Question: i want to show the StudentNo, SubjectCode,SubjectDescription and grade but when ever students get failing grade it generates another entry for all the fields so what i want is to show the studentNo, SubjectCode, and SubjectDescription once while showing the 2 grades in that particular subject of that student..
Example:

I want to show only like this:(
07-08-061 EN110 5 / 1)
Here's my Code:
**
'''
mysql_select_db($database_strawman, $strawman);
$query_Recordset1 = "SELECT curriculum.SCode, curriculum.SDesc, grade.Grade, students.StudNo FROM students INNER JOIN (curriculum INNER JOIN grade ON curriculum.SCode = grade.GSCode) ON students.StudNo = grade.GStudNo GROUP BY StudNo";
$Recordset1 = mysql_query($query_Recordset1, $strawman) or die(mysql_error());
$totalRows_Recordset1 = mysql_num_rows($Recordset1);
?>
<!DOCTYPE html PUBLIC "-//W3C//DTD XHTML 1.0 Transitional//EN" "http://www.w3.org/TR/xhtml1/DTD/xhtml1-transitional.dtd">
<html xmlns="http://www.w3.org/1999/xhtml">
<head>
<meta http-equiv="Content-Type" content="text/html; charset=utf-8" />
<title>Untitled Document</title>
</head>
<body>
<table width="200" border="1">
<tr>
<td>Subject Code</td>
<td>Subject Description</td>
<td>Grade</td>
<td>Student Number</td>
</tr>
<?php while($row_Recordset1 = mysql_fetch_assoc($Recordset1)){ ?>
<tr>
<td><?php echo $row_Recordset1['SCode']; ?></td>
<td><?php echo $row_Recordset1['SDesc']; ?></td>
<td><?php echo $row_Recordset1['Grade']; ?></td>
<td><?php echo $row_Recordset1['StudNo']; ?></td>
</tr>
<?php } ?>
</table>&nbsp;</p>
</body>
</html>
<?php
mysql_free_result($Recordset1);
?>
**
'''
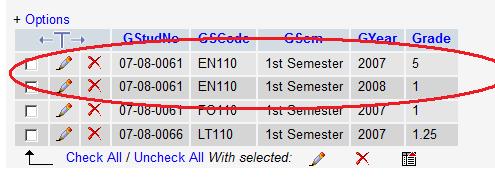
Answer: Try using <URL> for your aggregate function:
'''
SELECT c.SCode, c.SDesc, GROUP_CONCAT(g.Grade), s.StudNo
FROM students s
INNER JOIN grade g
ON s.StudNo = g.GStudNo
INNER JOIN curriculum c
ON g.GSCode = c.SCode
GROUP BY c.SCode, c.SDesc, s.StudNo
'''